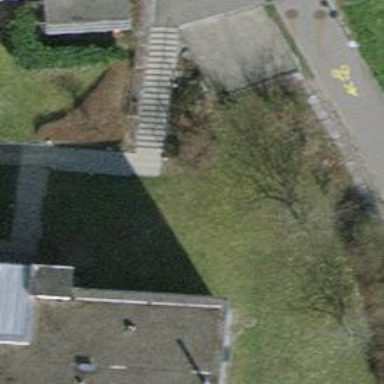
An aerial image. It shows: Set of concrete steps.